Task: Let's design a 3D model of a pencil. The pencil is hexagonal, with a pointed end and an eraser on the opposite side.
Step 88:
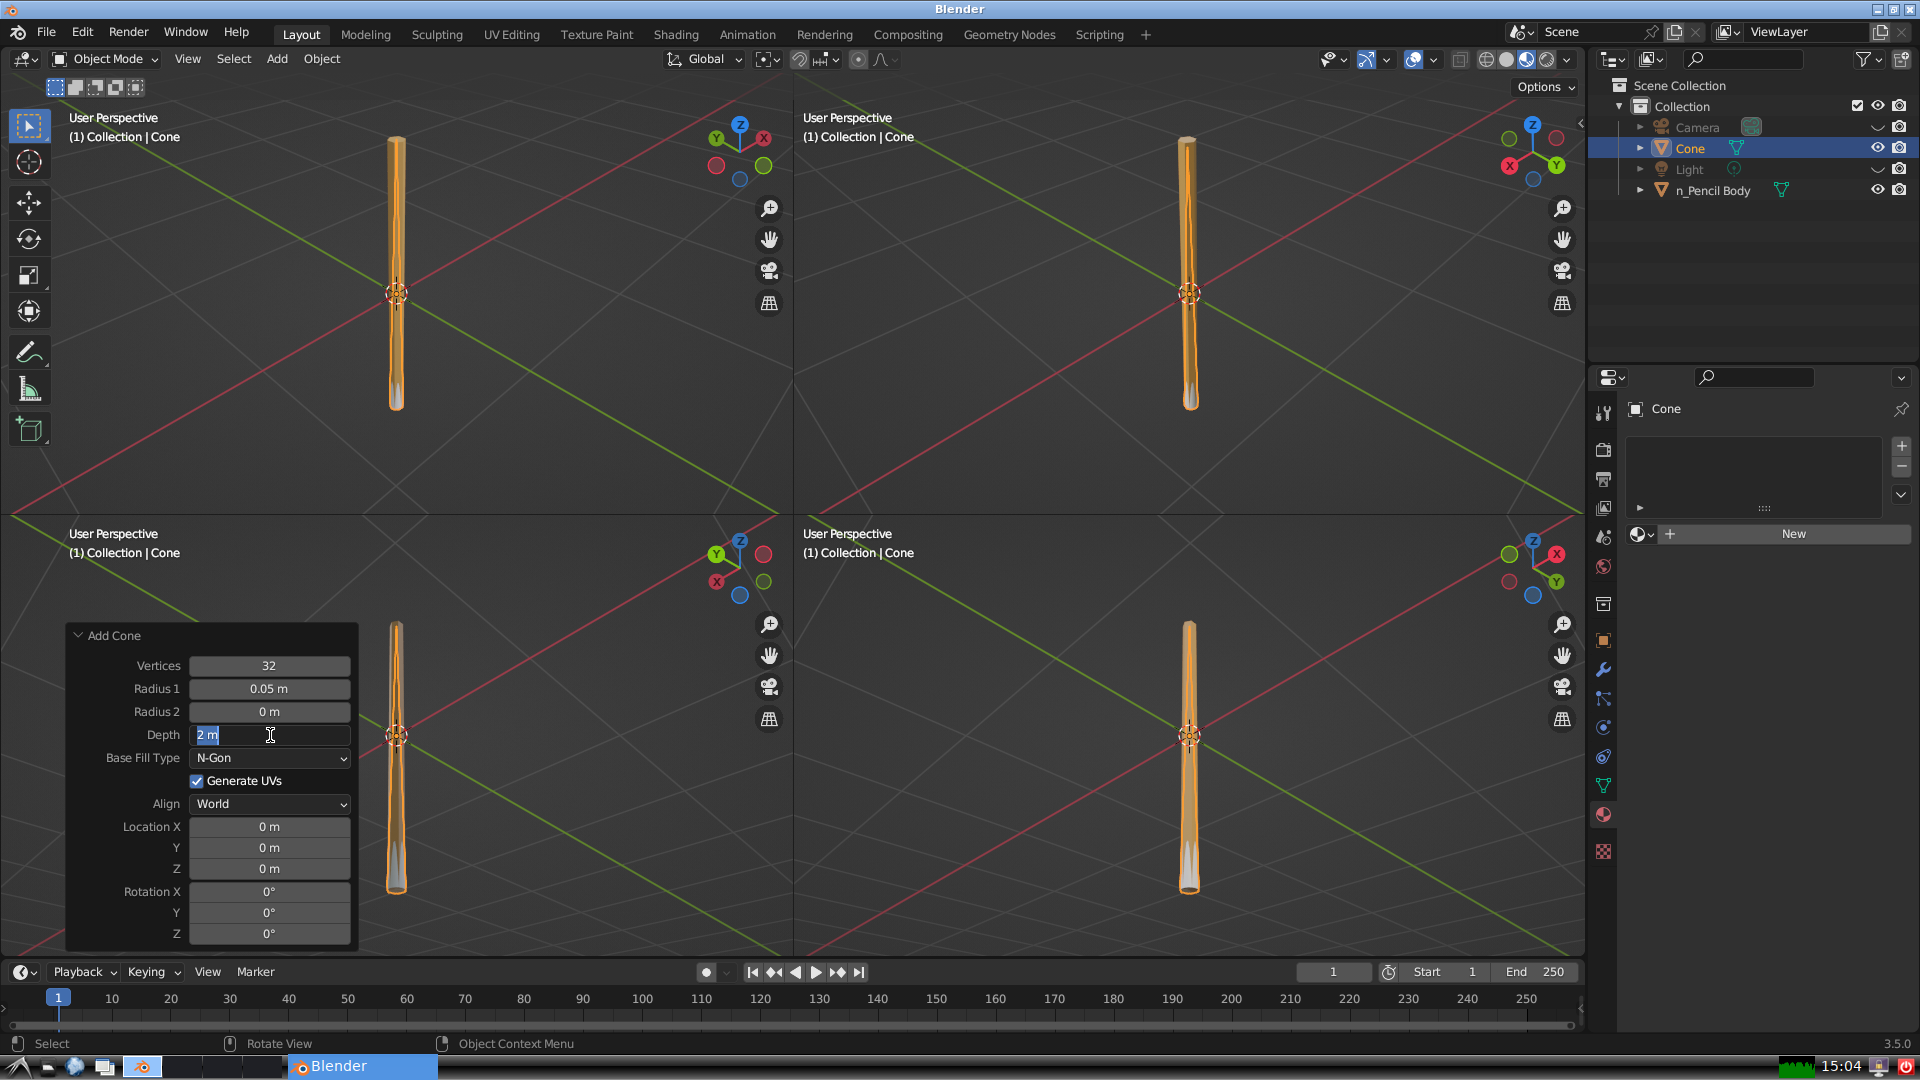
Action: input_text: 0.2